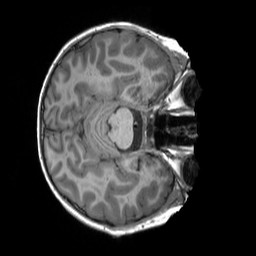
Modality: T1w
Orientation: axial
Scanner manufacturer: siemens
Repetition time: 2.3 s
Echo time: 0.00229 s